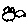
Label: bird